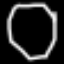
Label: octagon